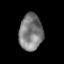
Tissue: prostate
Cell type: T cells
Senescence score: 0.2622
Nuclear area (px): 832
Mean DAPI intensity: 125.692